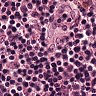
Metastatic tissue present: no